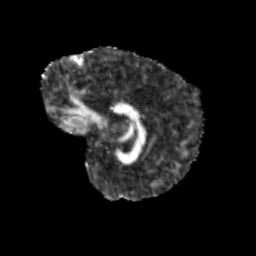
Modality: FA
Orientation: sagittal
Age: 13
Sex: male
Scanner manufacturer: siemens
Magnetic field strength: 3 T
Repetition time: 3.8 s
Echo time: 0.07 s